Interaction volume radius: 5 \u00c5
Interaction volume height: 40 \u00c5
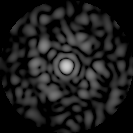
Disorder parameter: 0.8237